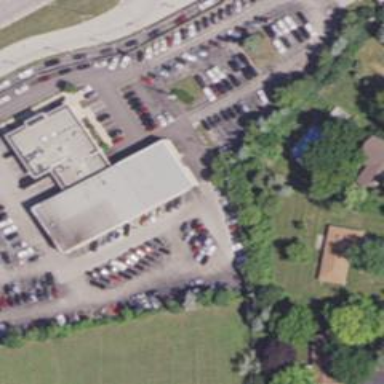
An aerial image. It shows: Building that houses car shop.